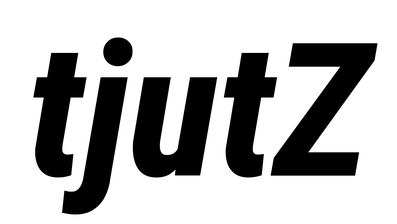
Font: Roboto-Italic_Condensed_ExtraBold_Italic